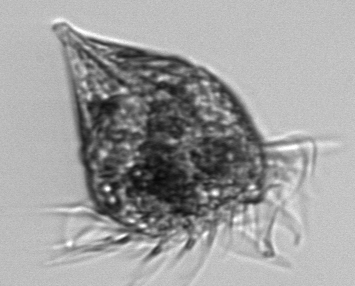
Label: Strombidium_morphotype1